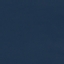
Label: SeaLake